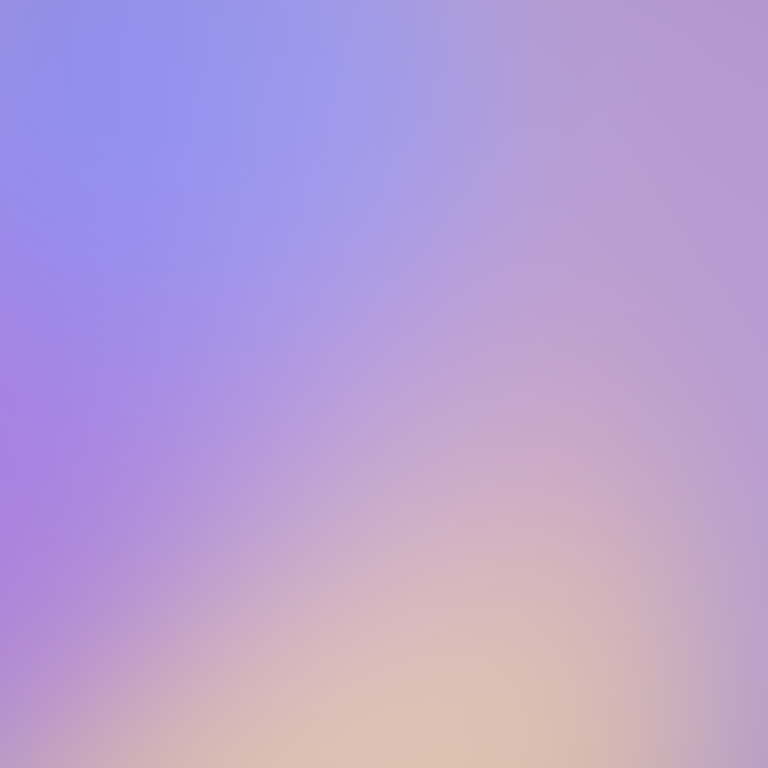
Abstract light effect, smooth gradient from soft lavender to warm peach, serene atmosphere, diffuse glow, no room, no furniture, no objects.